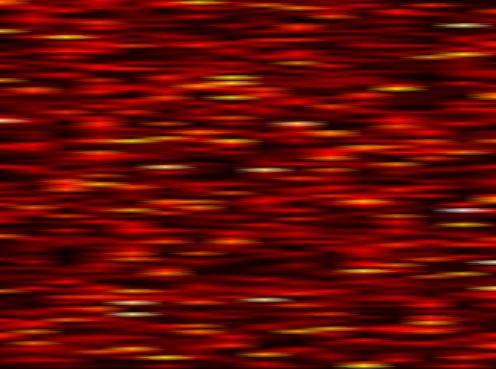
Label: OFDM